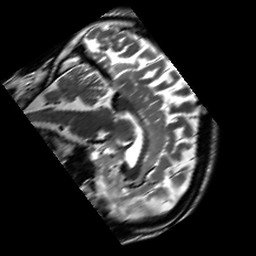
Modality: T2w
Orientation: sagittal
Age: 29
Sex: male
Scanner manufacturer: siemens
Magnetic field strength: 3 T
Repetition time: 7 s
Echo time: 0.09 s